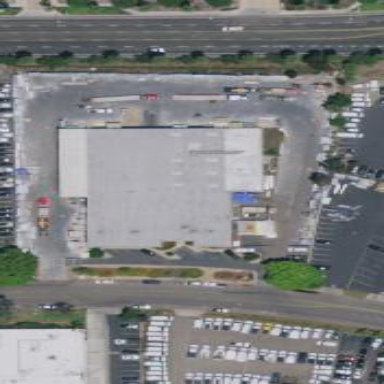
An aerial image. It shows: Industrial building.